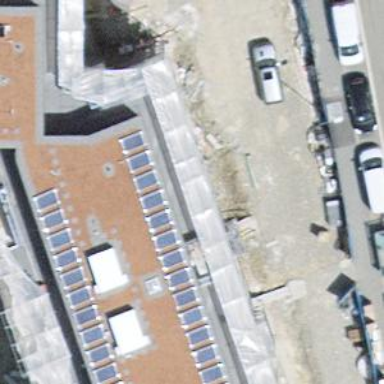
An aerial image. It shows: Apartment building with flat roof.